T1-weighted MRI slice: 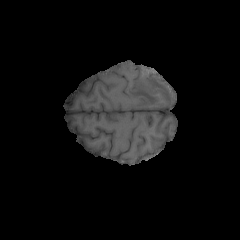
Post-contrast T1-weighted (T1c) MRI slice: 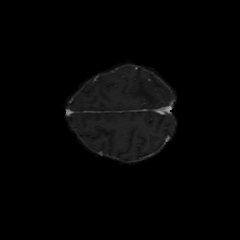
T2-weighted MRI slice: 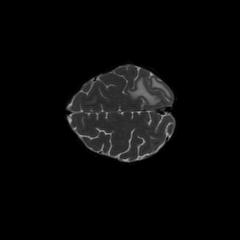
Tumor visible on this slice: yes